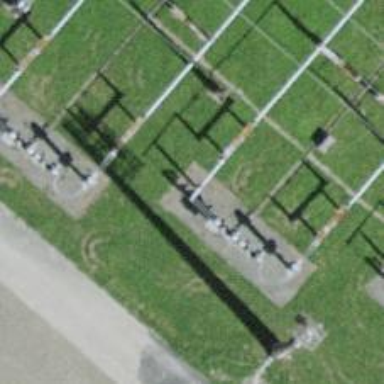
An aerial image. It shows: Busbar power line.